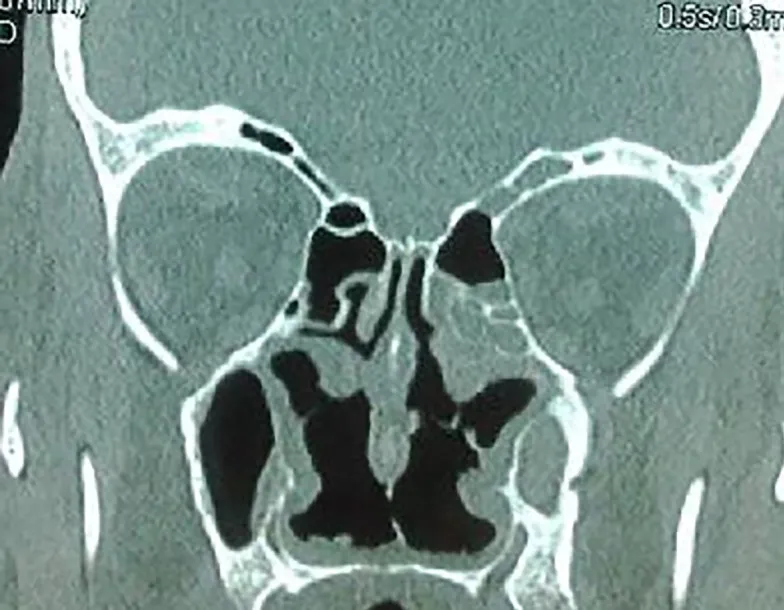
Ethmoid and maxillary sinusitis and low facial bone density.
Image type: radiology (ct)